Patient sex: F
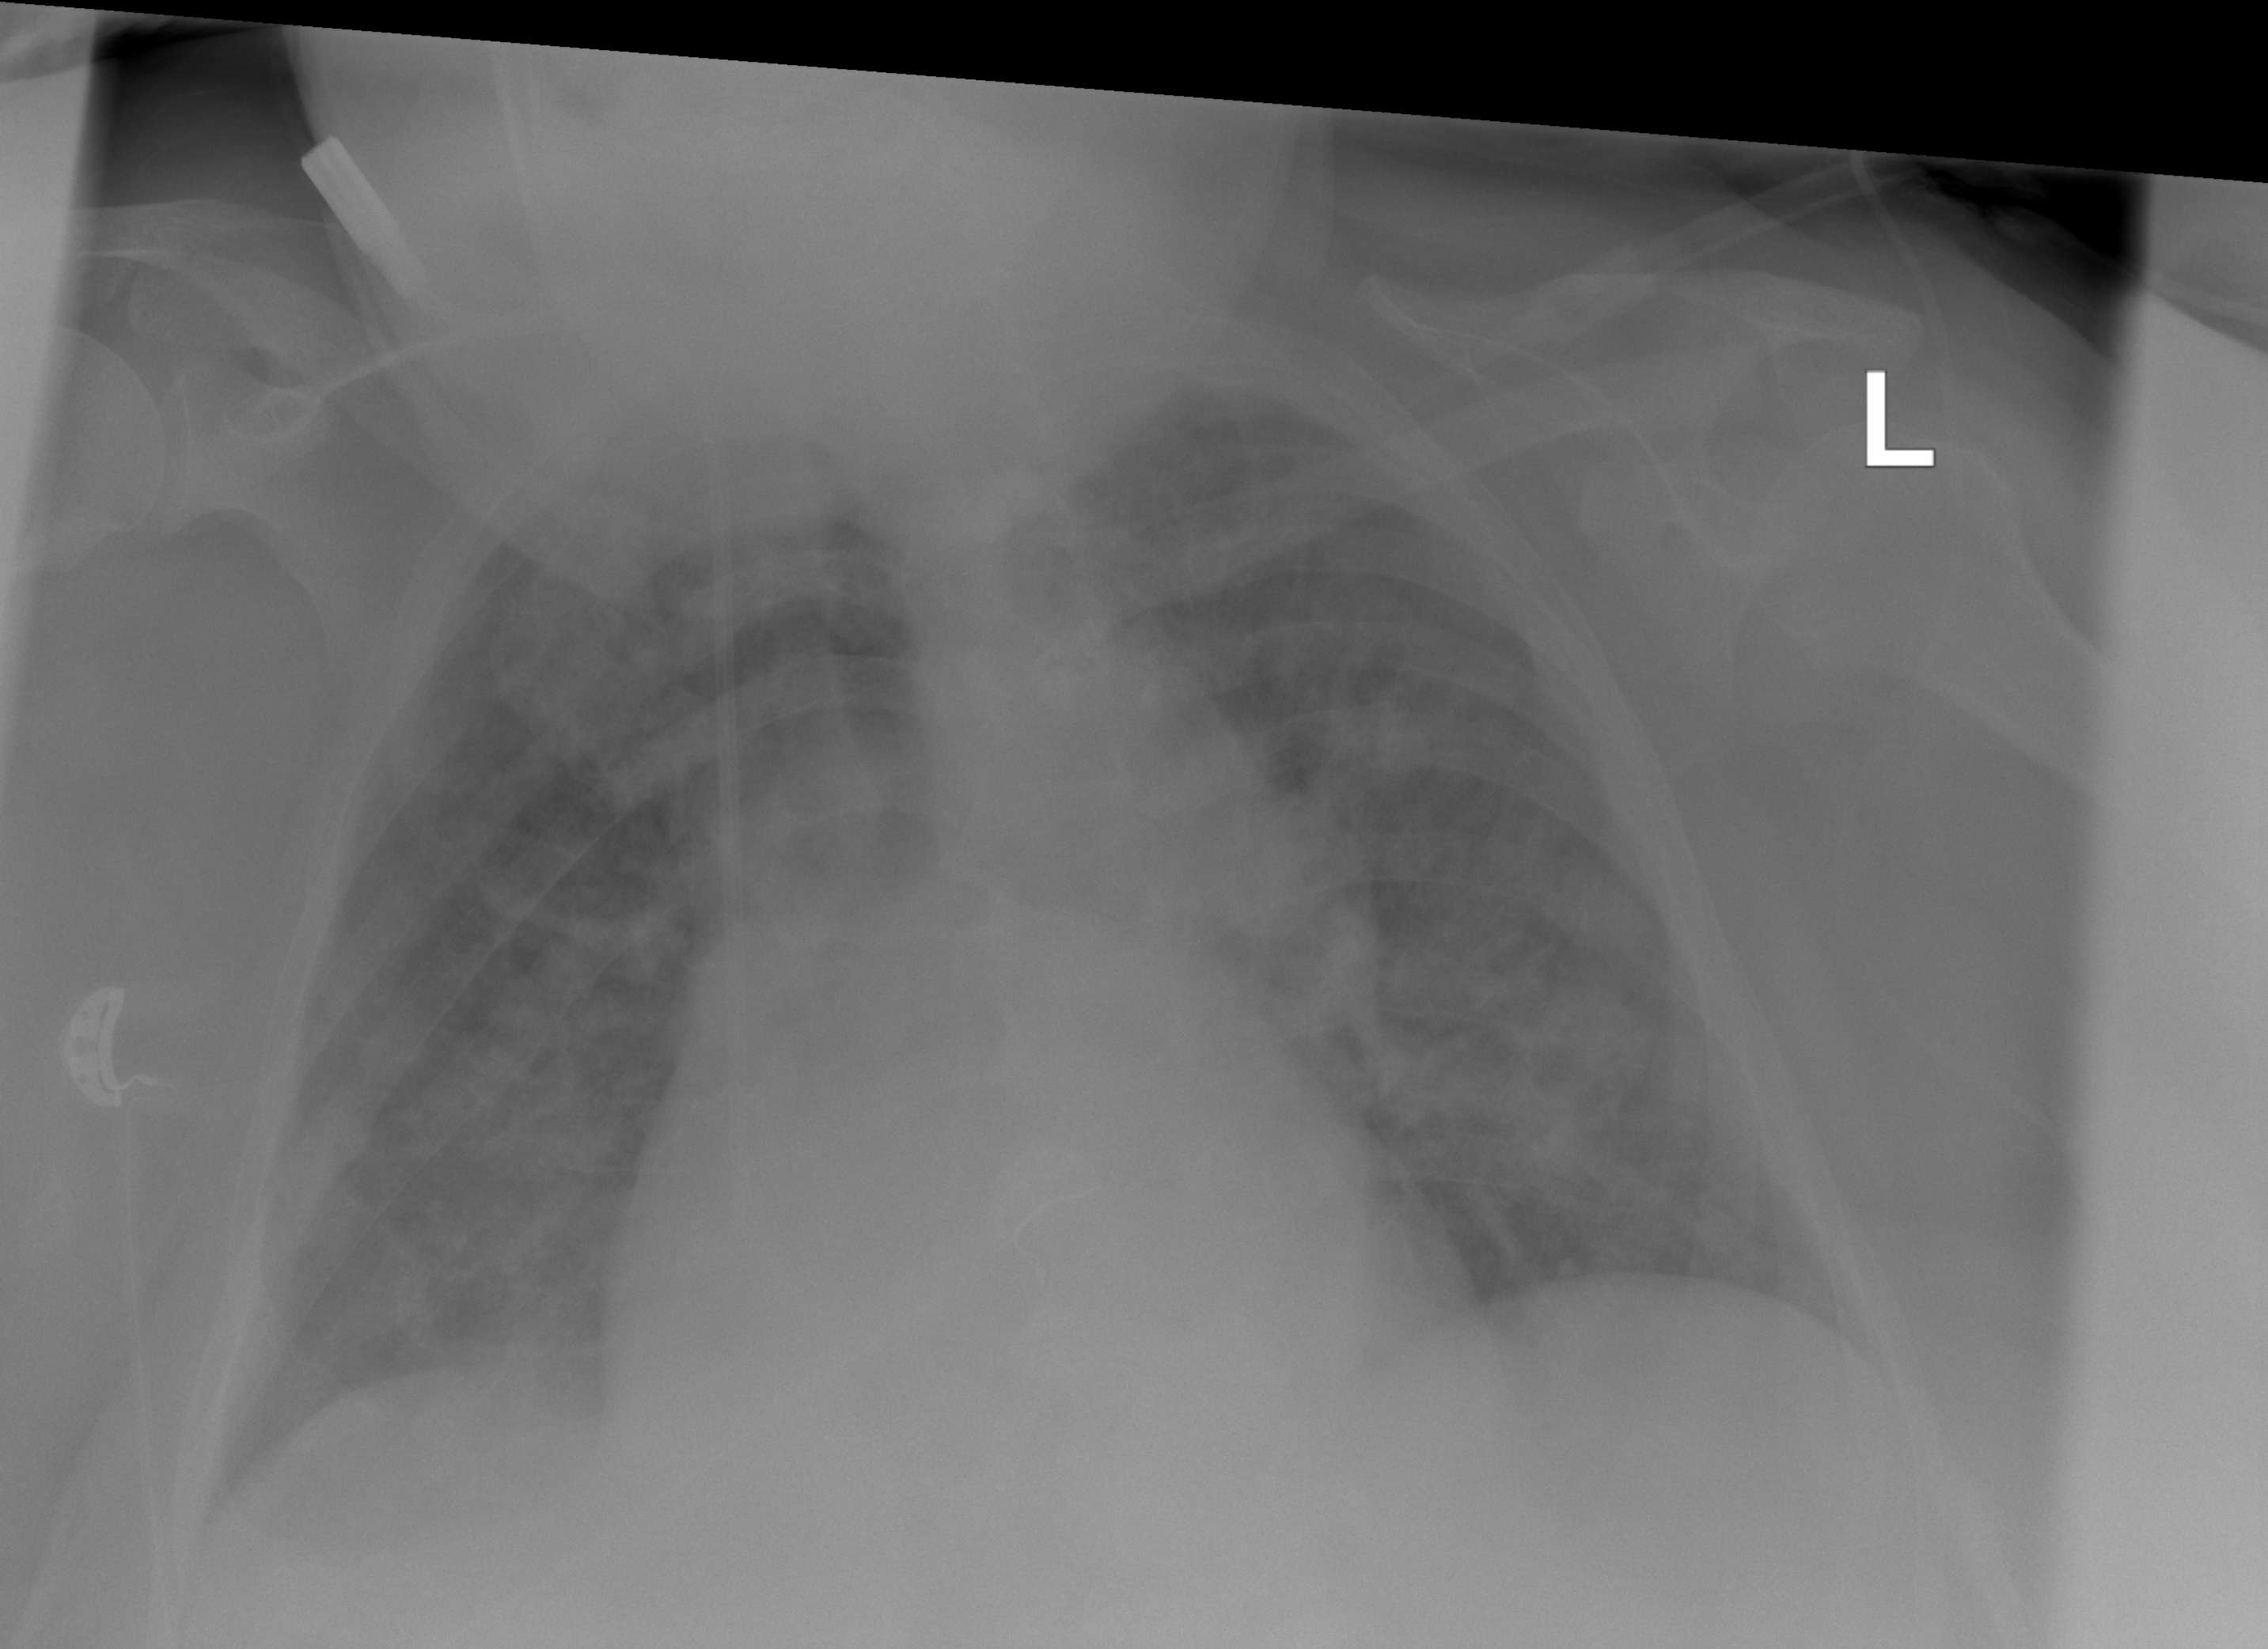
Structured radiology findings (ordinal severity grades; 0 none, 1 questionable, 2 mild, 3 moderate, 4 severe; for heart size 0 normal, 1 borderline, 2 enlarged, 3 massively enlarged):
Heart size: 0
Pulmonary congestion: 3
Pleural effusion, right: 2
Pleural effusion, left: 0
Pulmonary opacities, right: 3
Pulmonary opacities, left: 3
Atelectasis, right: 2
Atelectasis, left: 2